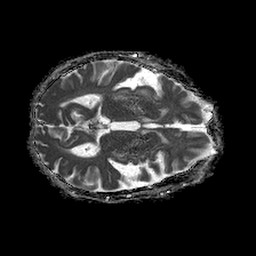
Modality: ADC
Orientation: axial
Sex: female
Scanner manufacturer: philips
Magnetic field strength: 1.5 T
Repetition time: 4.6 s
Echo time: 0.08517 s